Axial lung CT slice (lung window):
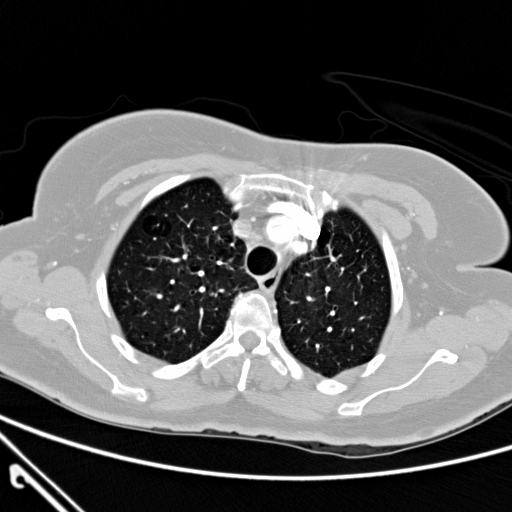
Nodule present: no